Question: I have the next constraint in my domain object :
'''
phone blank: false, matches: "[0-9 -+()]{3,15}"
'''
And I have in :
'''
usuario.telefono.matches=Se admiten numeros, espacios y los caracteres: -+(). Se admiten entre 3 y 15 caracteres en total.
'''
This is the error message if the phone doesn't match the pattern:

The translation of the message would be something like: "Please, adjust the requested format"
I have not any similar error message in any of the i18n/messages... files. It looks a client side error message as it appears instantly.
In create gsp there is the next code (I think the error message could come from here):
'''
<g:hasErrors bean="${usuarioInstance}">
<bootstrap:alert class="alert-error">
<ul>
<g:eachError bean="${usuarioInstance}" var="error">
<li <g:if test="${error in org.springframework.validation.FieldError}">data-field-id="${error.field}"</g:if>><g:message error="${error}"/></li>
</g:eachError>
</ul>
</bootstrap:alert>
</g:hasErrors>
'''
How could I change this error message by a custom one?
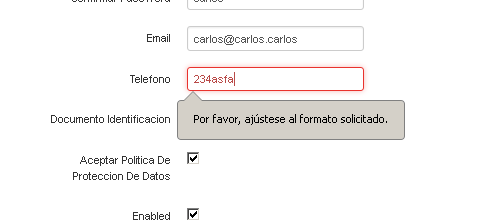
Answer: The first thing you have to understand: this message is html form validation error and doesn't connected to your application messages. So the fix will be in html. Try to add attribut to input tag:
'''
<input type="text" name="phone" pattern="[0-9 -+()]{3,15}" required="" value="" id="phone" oninvalid="setCustomValidity('Please, type valid phone number')">
'''
You can move to i18n file
: if you use fields plugin add attr with prefix.
'''
<f:field bean="${usuarioInstance}" property="phone" input-oninvalid="setCustomValidity('Please, type valid phone number')"/>
'''